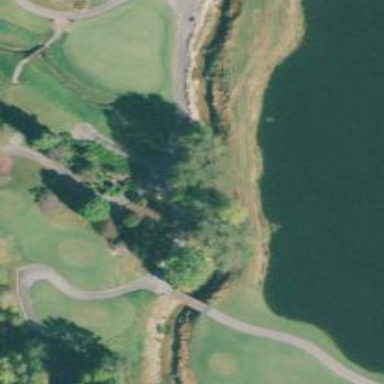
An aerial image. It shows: Service road on bridge for golf carts.